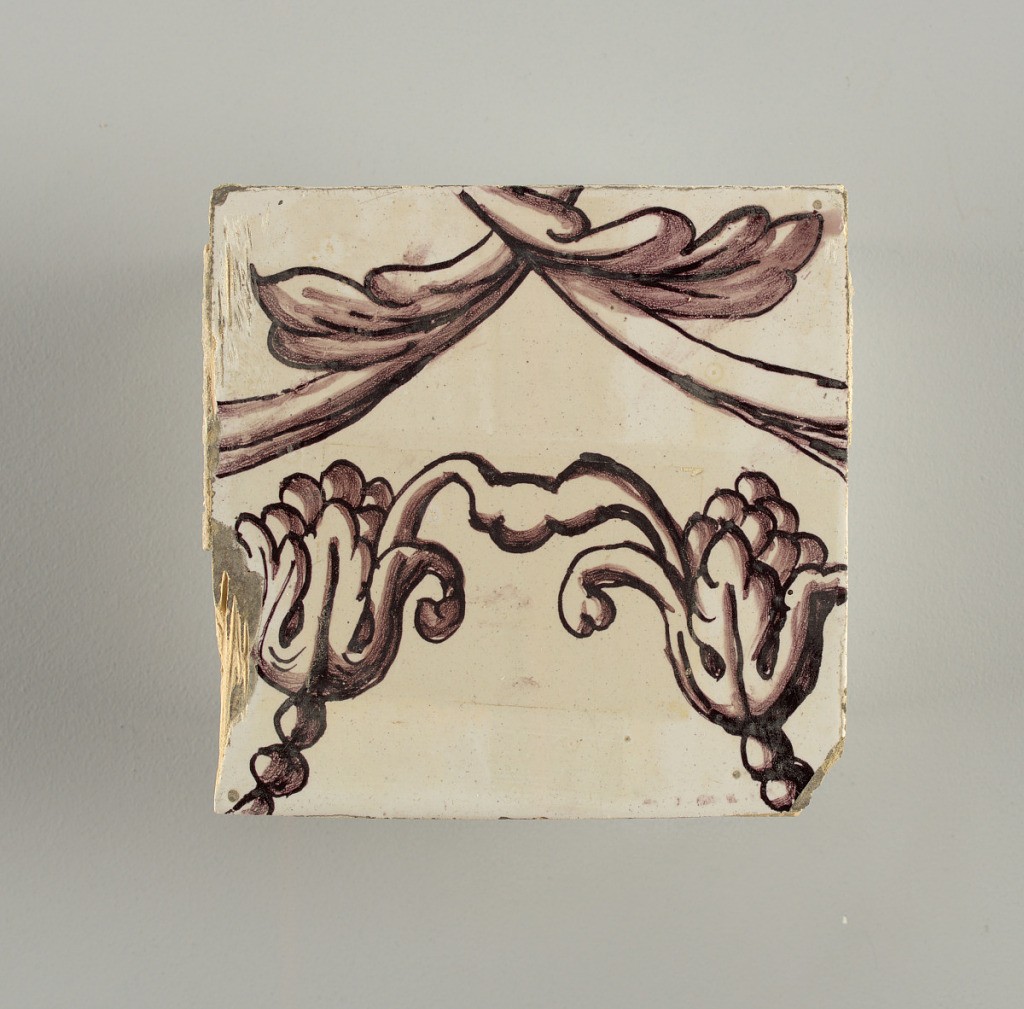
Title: Wall facing
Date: ca. 1725
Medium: tin-glazed earthenware, underglaze
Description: Two vertical rectangles, twenty-three tiles high.  A) Nine tiles wide at top; seven tiles wide at bottom.  B) Ten and one-half tiles wide.

Arabesque design of foliage.  A) with centered figure of Justice under a canopy.  B) with centered urn.